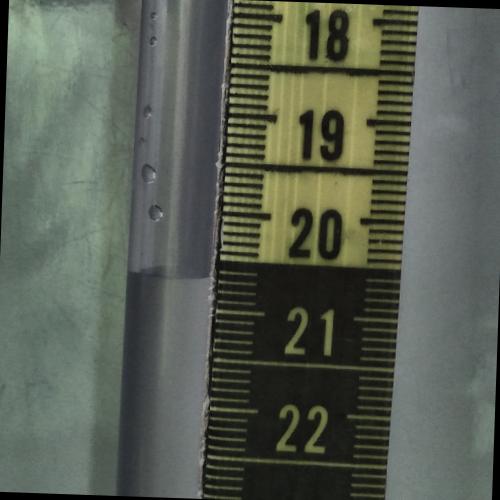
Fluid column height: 20.7 cm